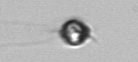
Label: Acanthoica_quattrospina